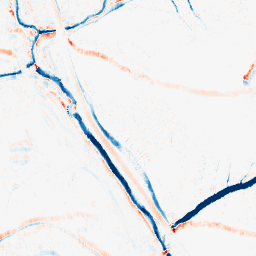
Category: morphological
Decomposition family: morphological_ellipse
Decomposition parameters: operation: average
width: 10
height: 5
Upsampling method: cubic_catmull_rom
Upsampling parameters: scale: 2
Upsampling scale: 2